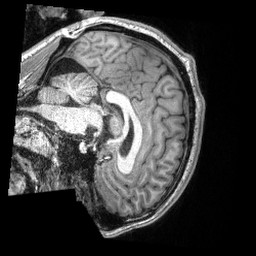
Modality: T1w
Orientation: sagittal
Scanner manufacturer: siemens
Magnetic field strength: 3 T
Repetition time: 2.3 s
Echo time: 0.00308 s